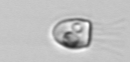
Label: Balanion